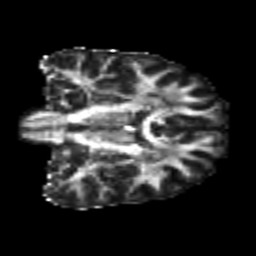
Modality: FA
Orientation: coronal
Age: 25
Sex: male
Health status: healthy
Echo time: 0.074 s